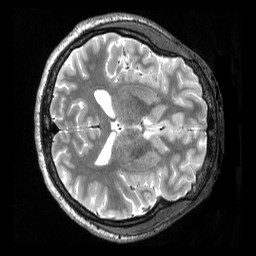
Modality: T2w
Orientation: axial
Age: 23
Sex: male
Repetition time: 3.2 s
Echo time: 0.563 s